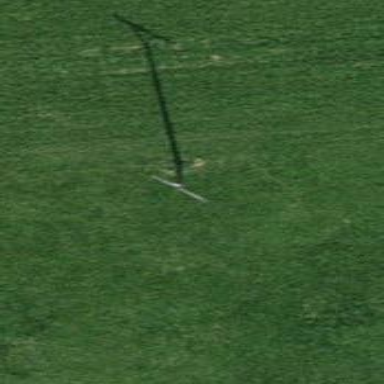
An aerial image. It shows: Minor power line.